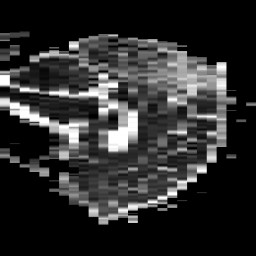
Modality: ADC
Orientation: sagittal
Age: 65
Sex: male
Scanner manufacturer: philips
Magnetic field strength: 3 T
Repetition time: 4.138 s
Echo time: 0.06119 s